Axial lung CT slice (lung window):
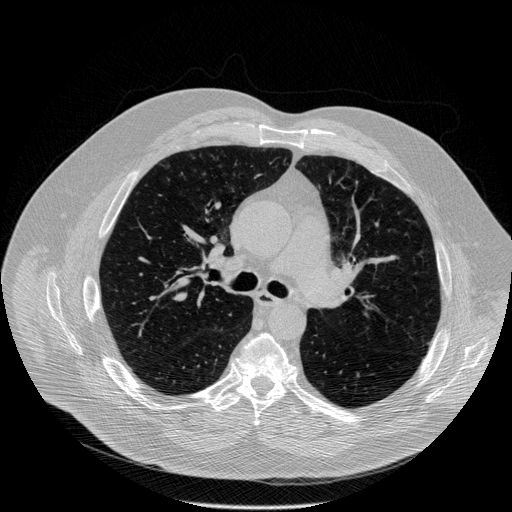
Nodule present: no